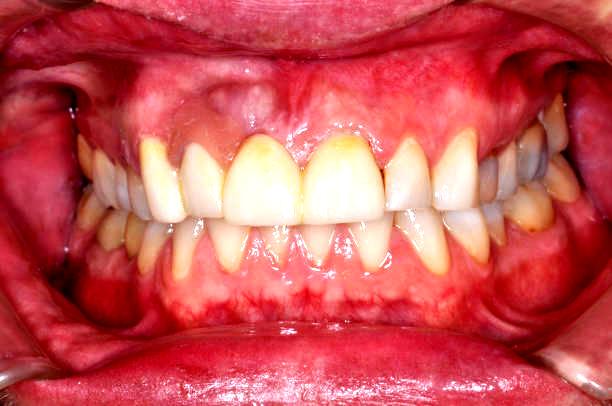
Condition: Gingivitis